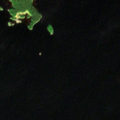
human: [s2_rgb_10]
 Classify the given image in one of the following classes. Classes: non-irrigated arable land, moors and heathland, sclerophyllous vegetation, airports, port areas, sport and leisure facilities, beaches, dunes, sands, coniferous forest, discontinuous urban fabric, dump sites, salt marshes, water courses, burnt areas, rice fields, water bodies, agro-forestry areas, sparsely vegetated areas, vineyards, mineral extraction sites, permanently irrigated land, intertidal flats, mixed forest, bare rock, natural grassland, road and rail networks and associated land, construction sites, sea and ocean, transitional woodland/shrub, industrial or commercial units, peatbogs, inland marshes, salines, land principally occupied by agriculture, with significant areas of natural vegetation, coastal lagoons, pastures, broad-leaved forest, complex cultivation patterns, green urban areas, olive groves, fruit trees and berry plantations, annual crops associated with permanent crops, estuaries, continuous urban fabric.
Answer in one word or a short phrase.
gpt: water bodies